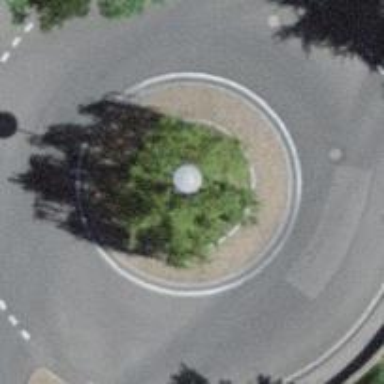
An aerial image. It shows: Tertiary road leading to roundabout junction.